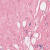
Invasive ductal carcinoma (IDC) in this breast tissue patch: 0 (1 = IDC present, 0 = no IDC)